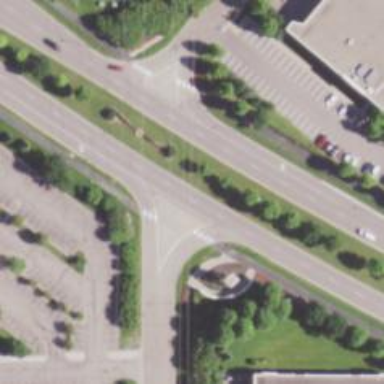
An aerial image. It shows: Secondary link road with asphalt surface.